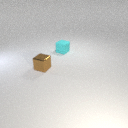
small brown metal cube to the left of small cyan rubber cube